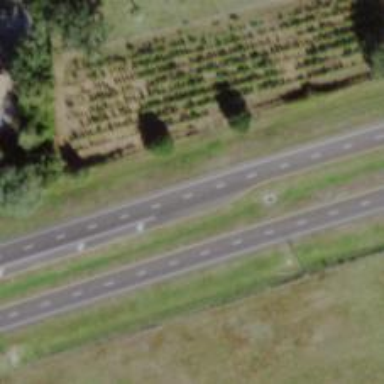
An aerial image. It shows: Abandoned road.